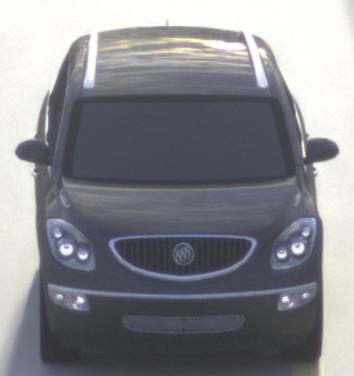
Make: Buick
Model: Enclave
Detailed model: GMT967
Model produced from: 2007
Model produced until: 2017
Doors: 5
Color: gray
Road condition: dry road
Daytime: morning or afternoon
Contrast: medium contrast